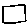
Label: square